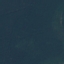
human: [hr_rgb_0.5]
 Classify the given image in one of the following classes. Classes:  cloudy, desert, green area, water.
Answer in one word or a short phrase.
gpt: green area